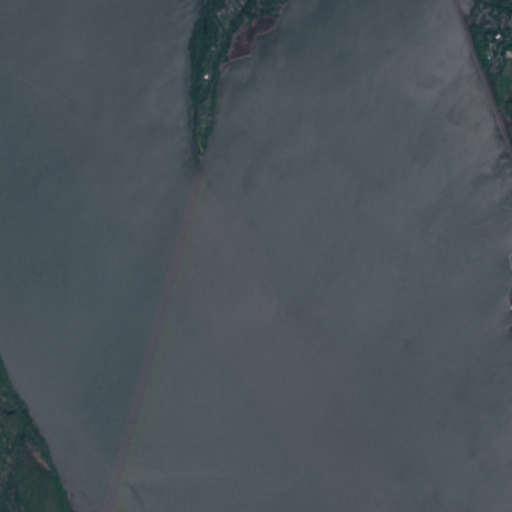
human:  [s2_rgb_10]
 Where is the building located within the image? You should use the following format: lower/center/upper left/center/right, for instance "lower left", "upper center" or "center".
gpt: The building is located in the upper right of the image.
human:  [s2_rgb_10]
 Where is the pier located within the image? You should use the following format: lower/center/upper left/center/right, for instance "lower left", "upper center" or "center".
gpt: The pier is located in the center right of the image.
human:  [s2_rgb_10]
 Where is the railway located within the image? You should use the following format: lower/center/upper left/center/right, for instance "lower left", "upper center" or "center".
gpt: The railway is located in the right of the image.
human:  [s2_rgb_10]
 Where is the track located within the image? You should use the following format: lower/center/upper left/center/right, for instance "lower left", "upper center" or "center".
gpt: There is no track in the image.